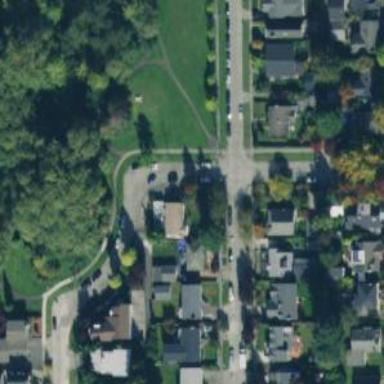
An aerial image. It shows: Residential road with separate sidewalk.